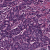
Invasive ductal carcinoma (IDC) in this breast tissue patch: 1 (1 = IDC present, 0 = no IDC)